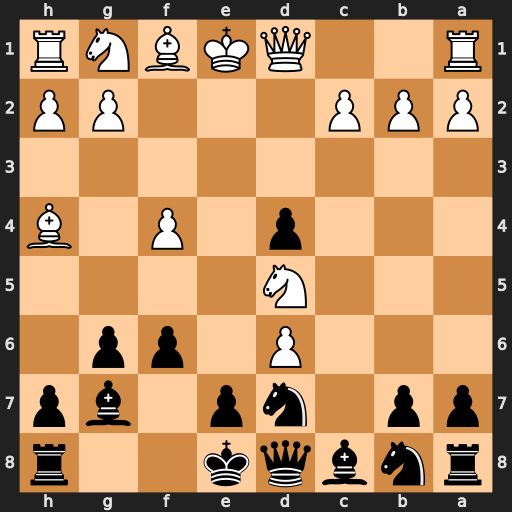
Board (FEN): rnbqk2r/pp1np1bp/3P1pp1/3N4/3p1P1B/8/PPP3PP/R2QKBNR
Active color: b
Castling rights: KQkq
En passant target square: -
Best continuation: Qa5+ c3 Qxd5